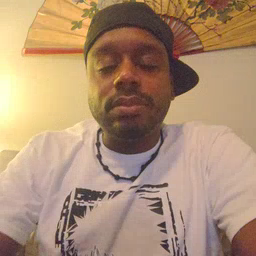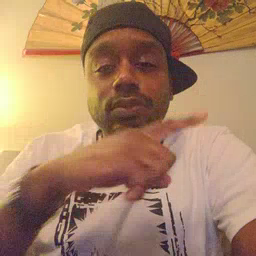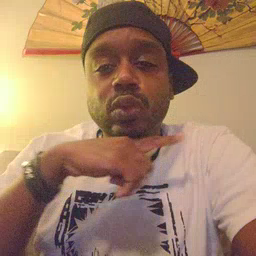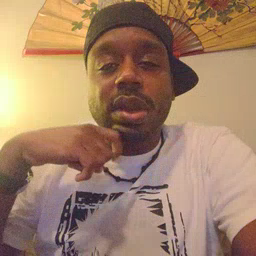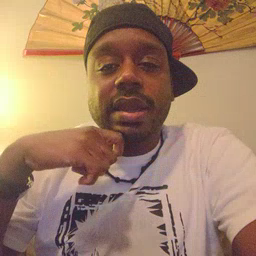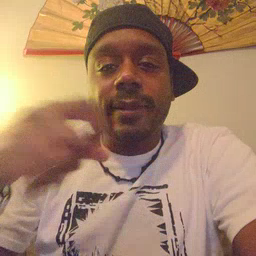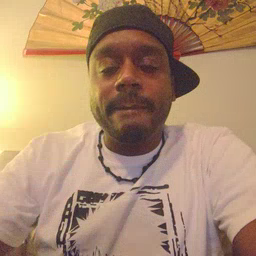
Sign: dry